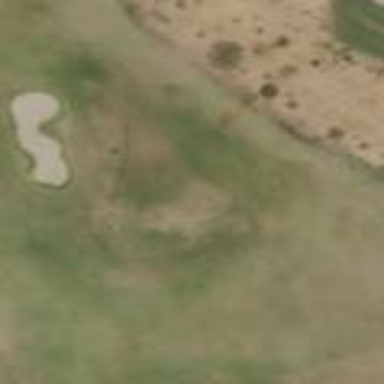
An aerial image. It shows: Grassy area designated as golf fairway.